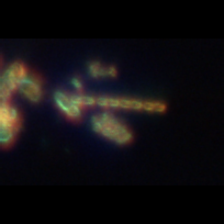
Taxon: Chaetoceros
Group: Diatoms